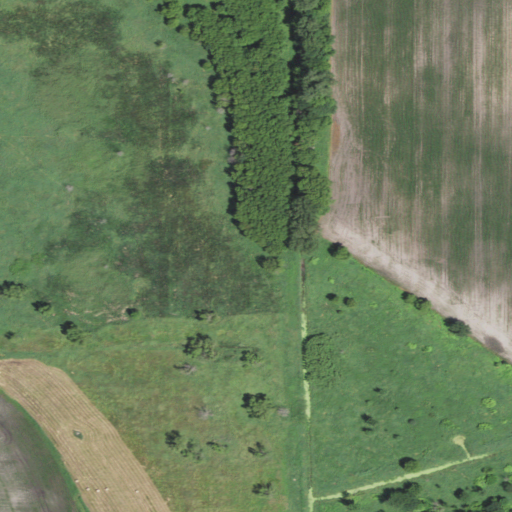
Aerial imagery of plain(s) in Minnesota named Cloustier Lakebed containing pasture, cultivated crops, and herbaceous wetlands